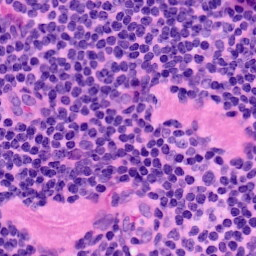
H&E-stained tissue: LymphNode